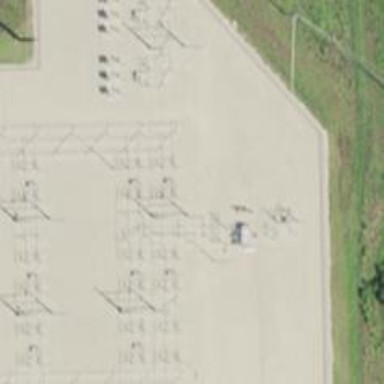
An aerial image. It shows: Switch used for power control.